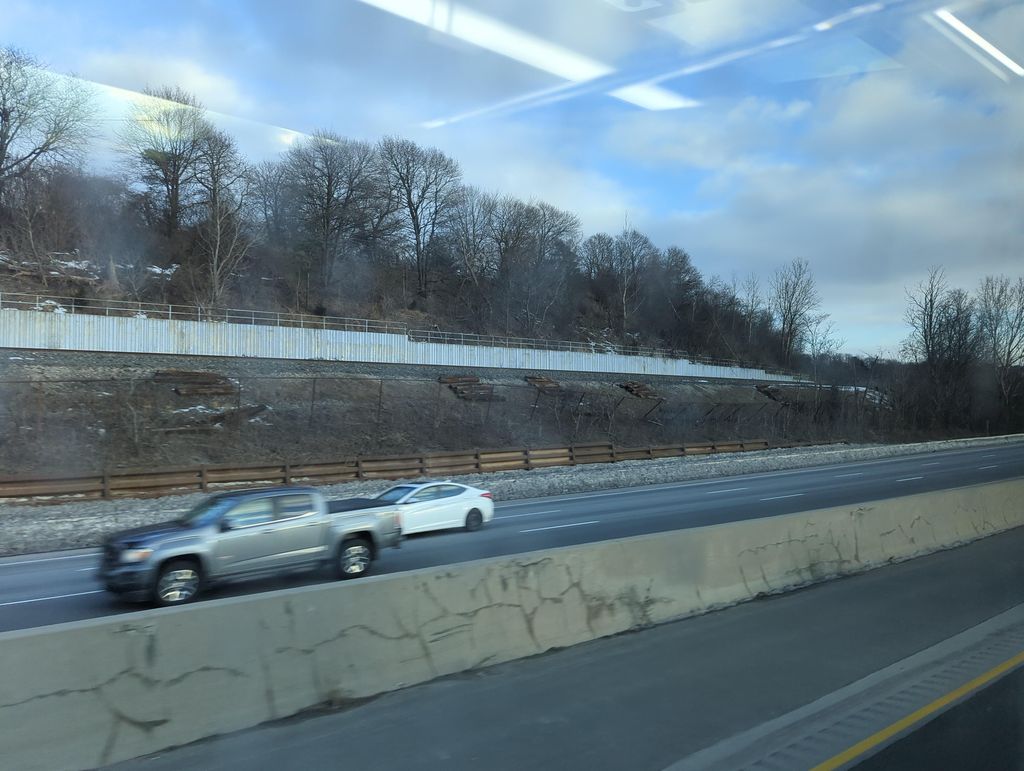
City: hamilton